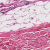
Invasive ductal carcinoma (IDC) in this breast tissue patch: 0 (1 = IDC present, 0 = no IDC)